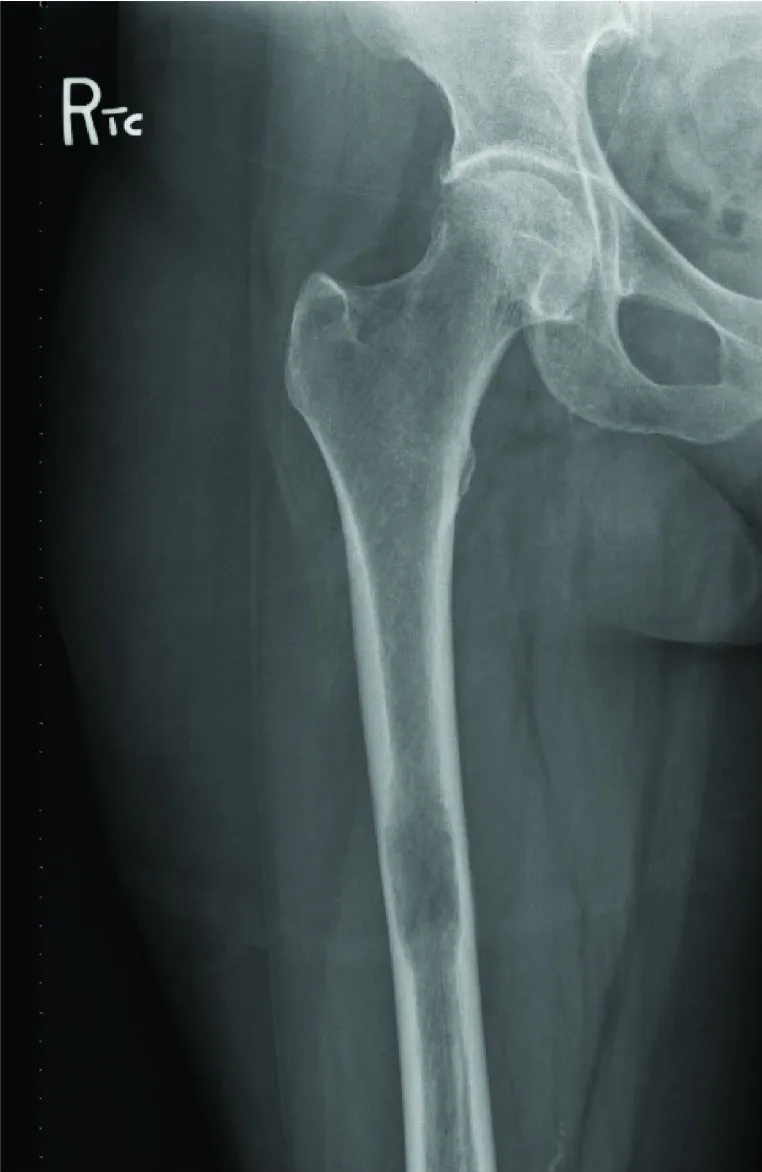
X-Ray right femur, AP view, demonstrates a large lucent lesion of the right femur with endosteal scalloping.
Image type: radiology (x_ray)